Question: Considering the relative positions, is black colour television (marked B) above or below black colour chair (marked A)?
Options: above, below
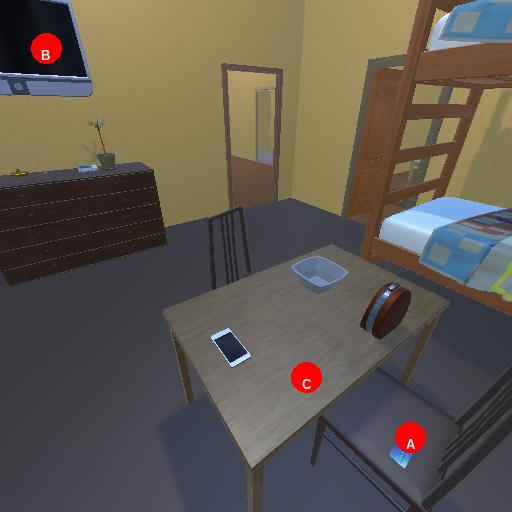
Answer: above